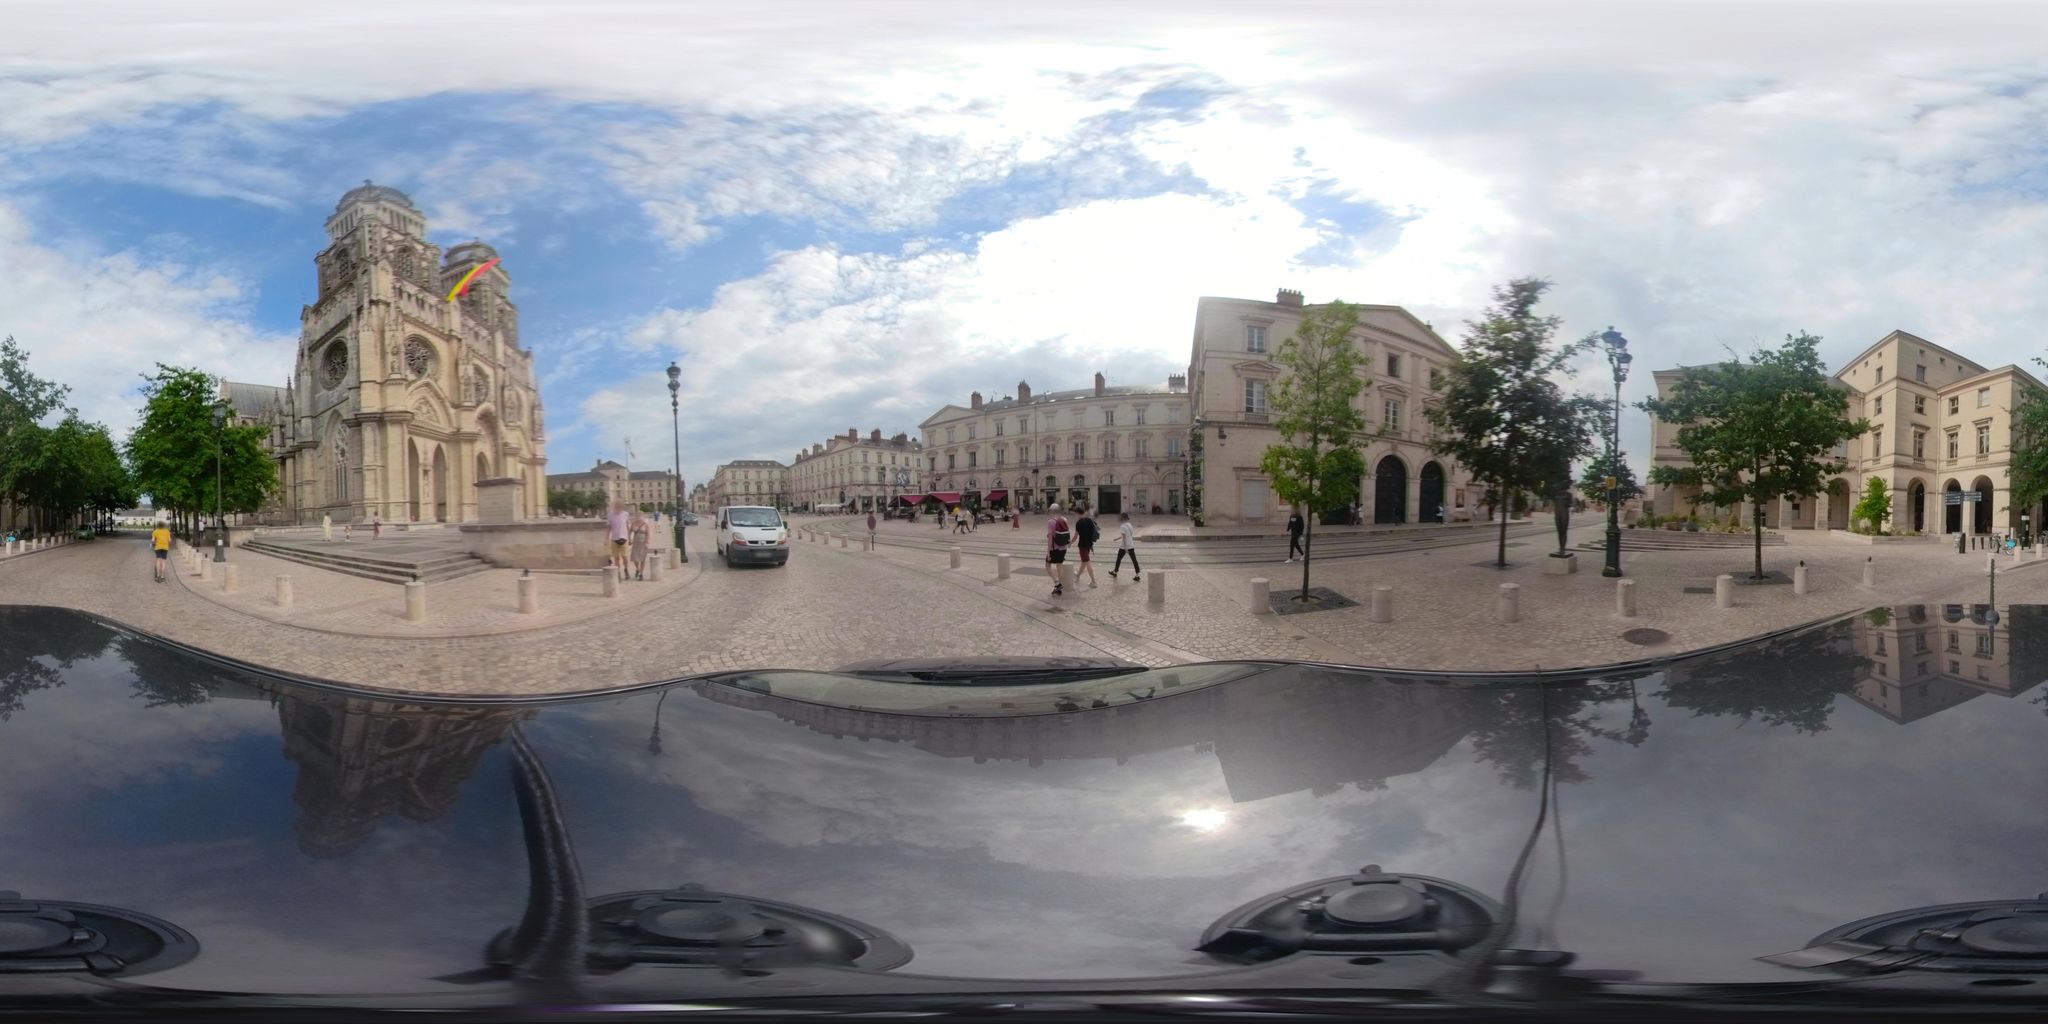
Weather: cloudy
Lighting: day
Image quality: good
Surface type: cycling surface
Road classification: tertiary, living_street
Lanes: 2
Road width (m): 6
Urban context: urban centre
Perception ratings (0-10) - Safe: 4.91, Lively: 1.75, Beautiful: 3.39, Boring: 3.67, Depressing: 7.5, Wealthy: 5.04